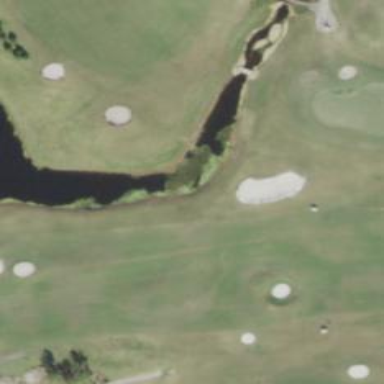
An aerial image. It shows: Grassy area designated as golf fairway.